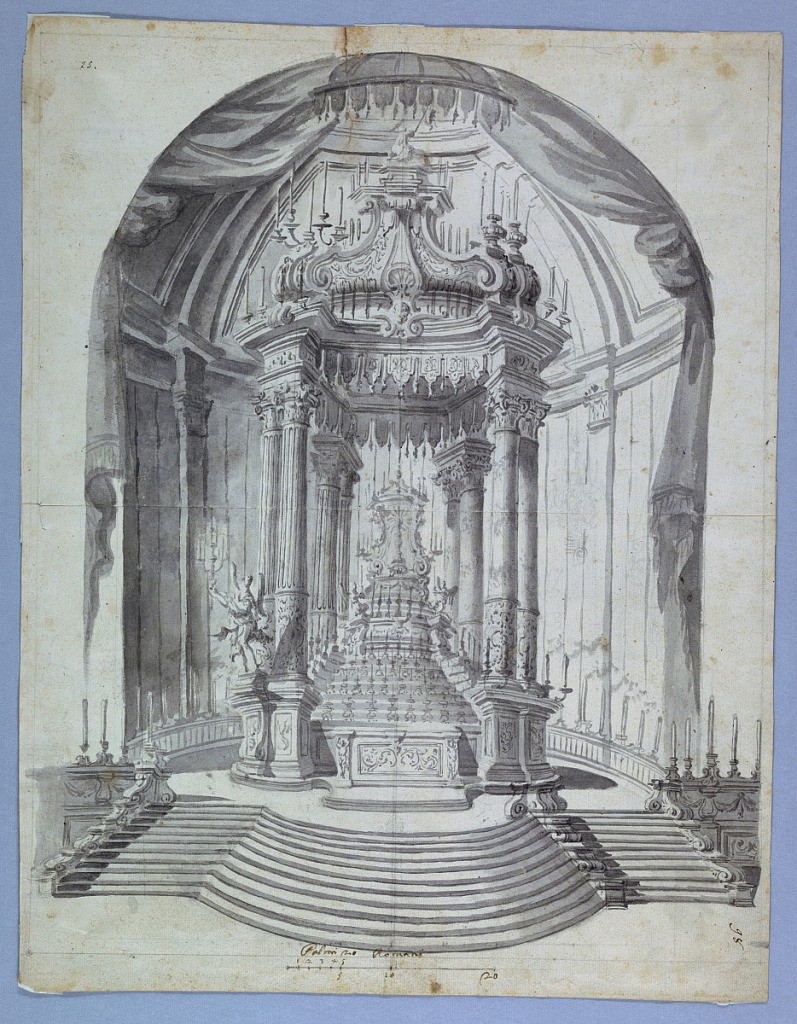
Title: Design for a Setting of the Exhibition of the Host
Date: ca. 1700
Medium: Black chalk, brush and gray and black watercolor on laid paper
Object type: Drawing
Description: Vertical rectangle. Eleven steps lead to the apse. It is alternatively suggested to divide them with three separate flights. A large baldachin with the Easter lamb on top stands in the apse. The inclusion of standing angels at left or carrying candlesticks with many arms at right is alternatively suggested. The monstrance stands on top of a high structure consisting of dado sections and steps with candlesticks. Baldachin and apse are profusely decorated with candles. Verso: figures written in chalk.